Field crop: maize
Growth stage: 2
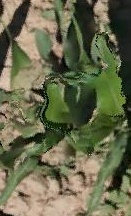
Species: maize